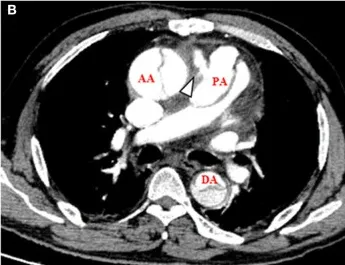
CT angiography on admission showed a simultaneous ascending aortic dissection and pulmonary artery dissection combined by aortopulmonary fistula. (B) Axial view, arrowhead showed the aortopulmonary fistula near the PA.
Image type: radiology (ct)